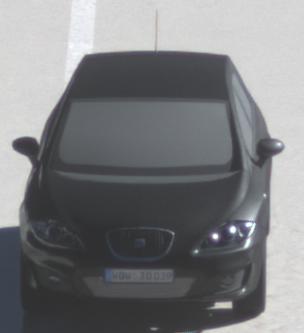
Make: SEAT
Model: Leon 1.4
Detailed model: Leon (1P)
Model produced from: 2009/04
Model produced until: 2010/08
Doors: 5
Color: black
Road condition: wet road
Daytime: morning or afternoon
Contrast: high contrast